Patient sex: M
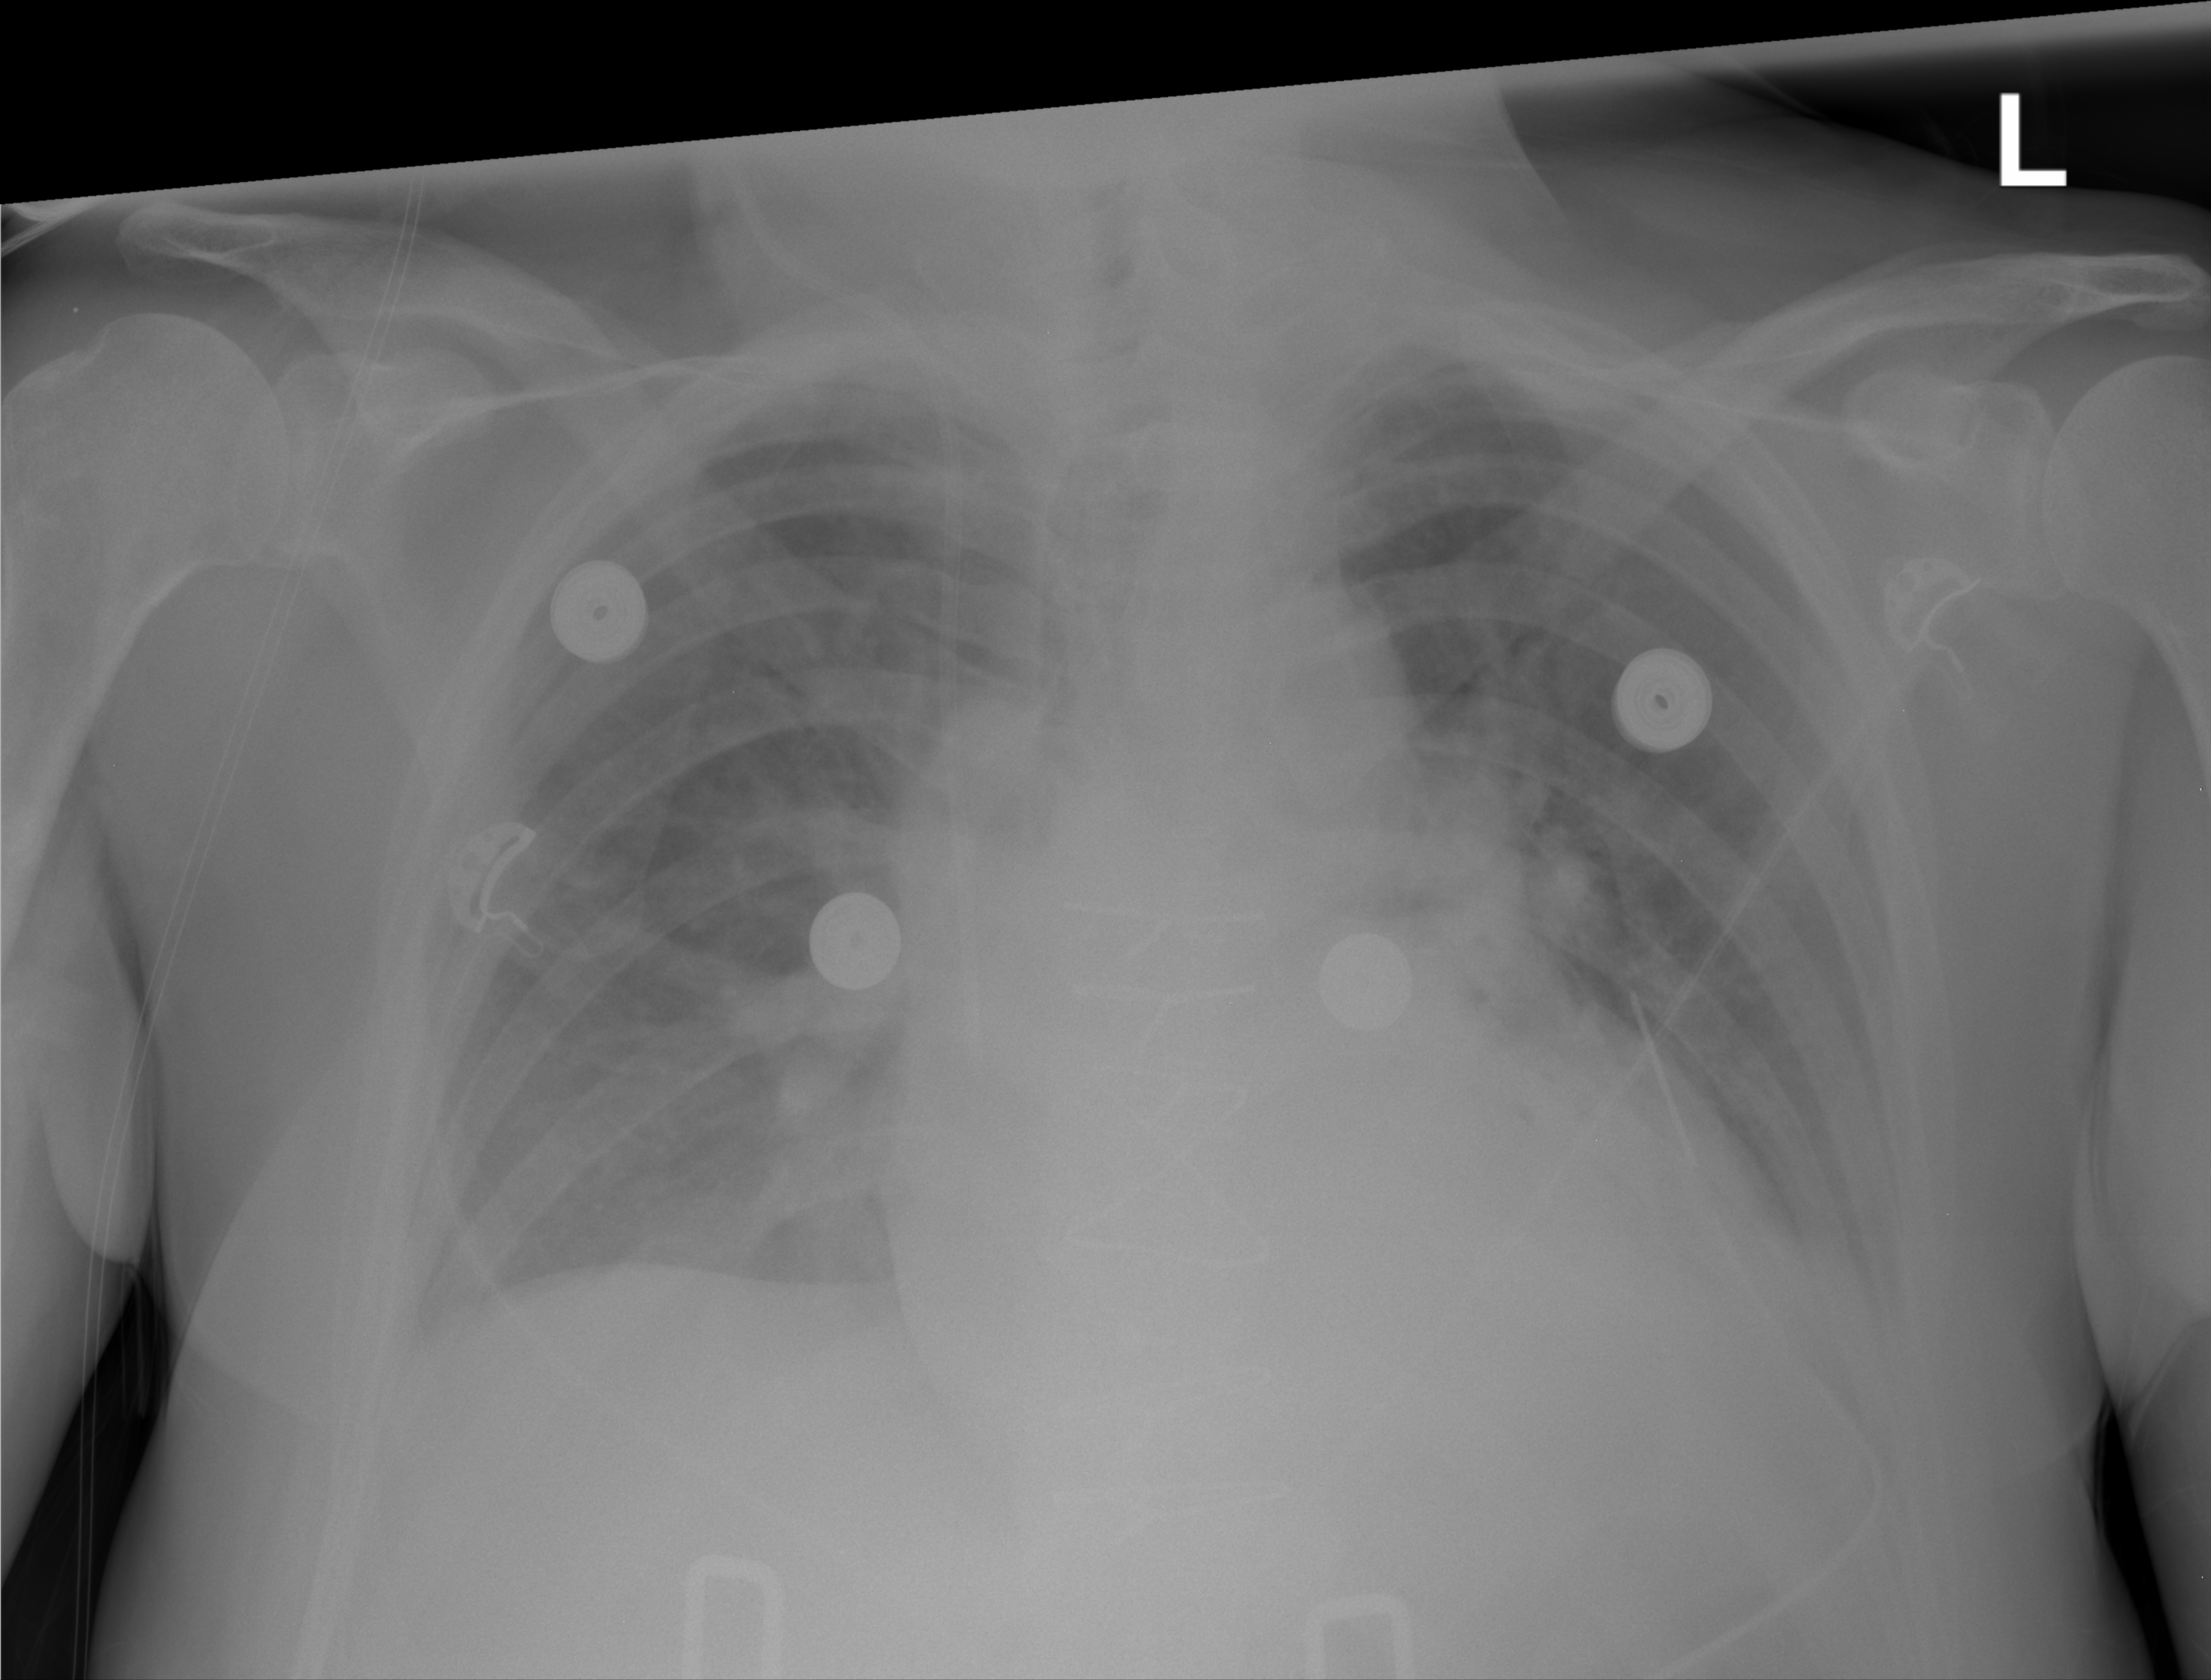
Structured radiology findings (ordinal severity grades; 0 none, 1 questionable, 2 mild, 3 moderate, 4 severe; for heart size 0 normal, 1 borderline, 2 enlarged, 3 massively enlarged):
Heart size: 1
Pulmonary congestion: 2
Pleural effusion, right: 0
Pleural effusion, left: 1
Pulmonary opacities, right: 0
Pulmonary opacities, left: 0
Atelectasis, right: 2
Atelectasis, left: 2